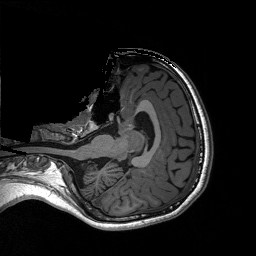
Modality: T1w
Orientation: axial
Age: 18
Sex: female
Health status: healthy
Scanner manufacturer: siemens
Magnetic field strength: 3 T
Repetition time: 3.2 s